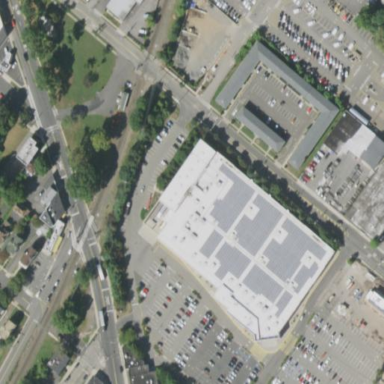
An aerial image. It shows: Department store building.